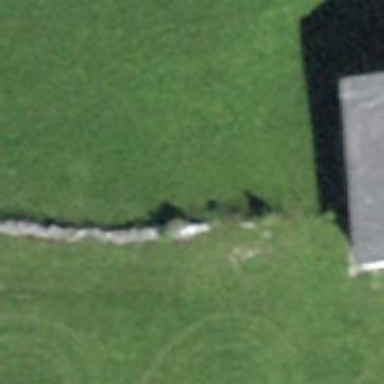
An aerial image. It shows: Dry stone wall barrier.